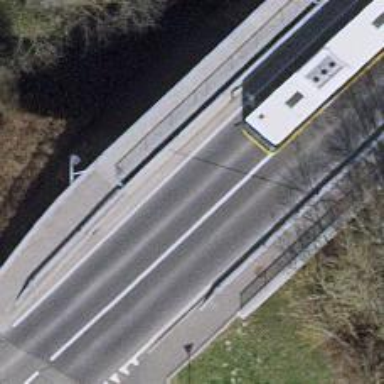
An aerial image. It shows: Asphalt tertiary road on bridge.